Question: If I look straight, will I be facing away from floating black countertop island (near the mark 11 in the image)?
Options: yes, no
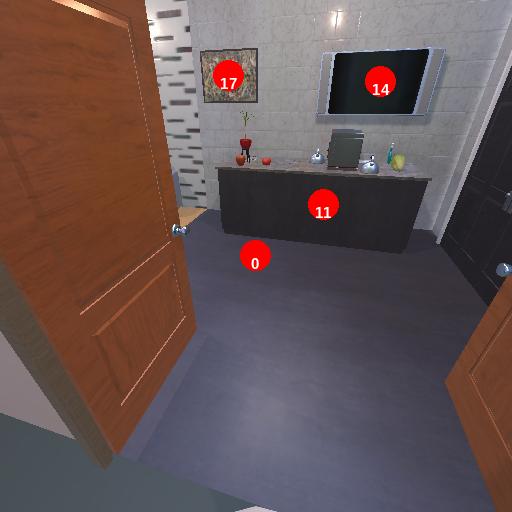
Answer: yes